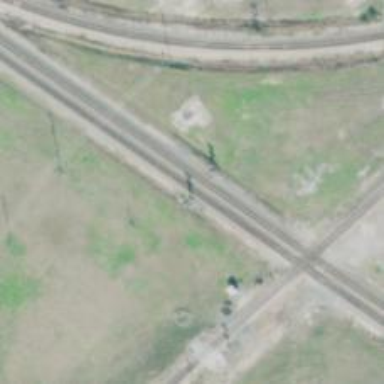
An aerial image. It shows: Railway signal.